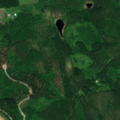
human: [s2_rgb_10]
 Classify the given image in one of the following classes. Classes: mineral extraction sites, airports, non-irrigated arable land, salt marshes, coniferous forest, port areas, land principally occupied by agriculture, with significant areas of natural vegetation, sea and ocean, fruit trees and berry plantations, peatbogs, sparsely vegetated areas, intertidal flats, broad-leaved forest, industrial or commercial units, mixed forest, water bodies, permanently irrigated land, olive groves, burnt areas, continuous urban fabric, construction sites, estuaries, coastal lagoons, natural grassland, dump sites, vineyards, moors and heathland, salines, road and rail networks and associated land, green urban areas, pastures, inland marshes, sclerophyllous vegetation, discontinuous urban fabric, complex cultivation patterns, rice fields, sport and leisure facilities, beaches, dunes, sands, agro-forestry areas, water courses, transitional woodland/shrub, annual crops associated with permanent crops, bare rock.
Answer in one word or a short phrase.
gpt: coniferous forest, mixed forest, transitional woodland/shrub